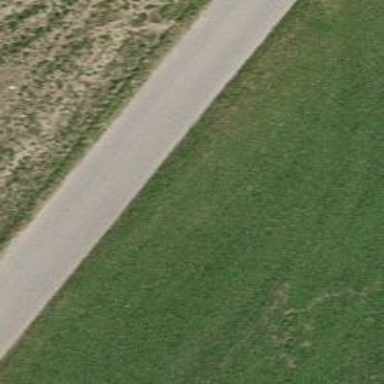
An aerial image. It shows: Unclassified road passing through agricultural land.